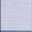
Piece: xx